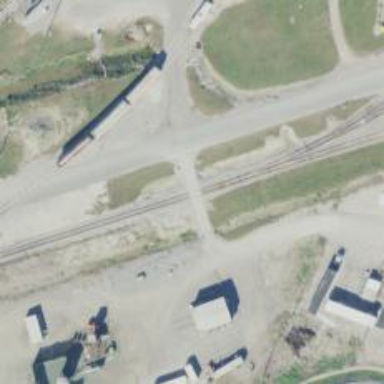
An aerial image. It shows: Level crossing along the railway.